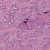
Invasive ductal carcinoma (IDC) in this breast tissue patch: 1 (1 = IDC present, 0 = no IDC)